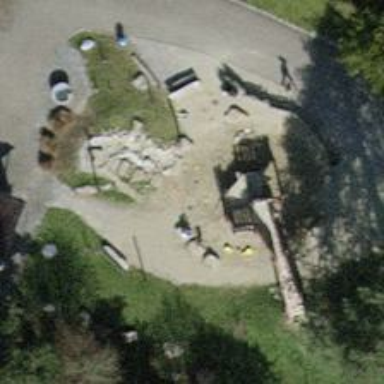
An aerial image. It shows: Sandpit at the playground.